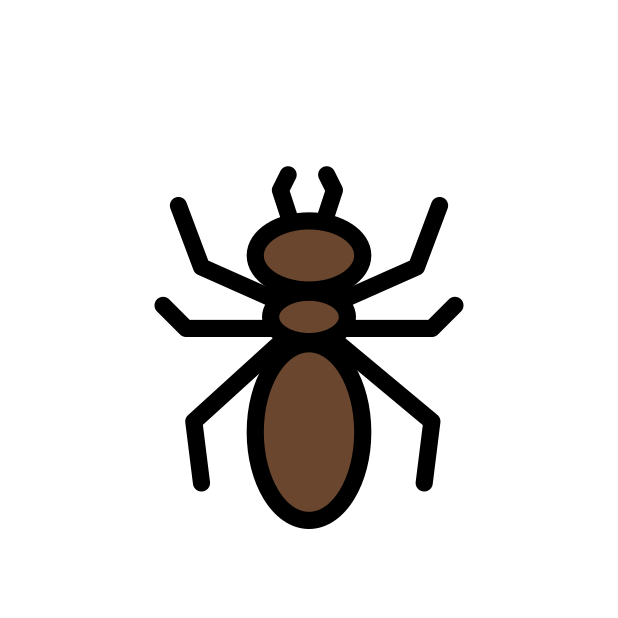
Emoji: 🐜
Name: ant
Unicode: 0x1f41c